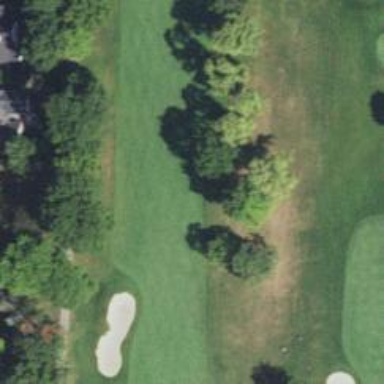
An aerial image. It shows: View of golf hole.